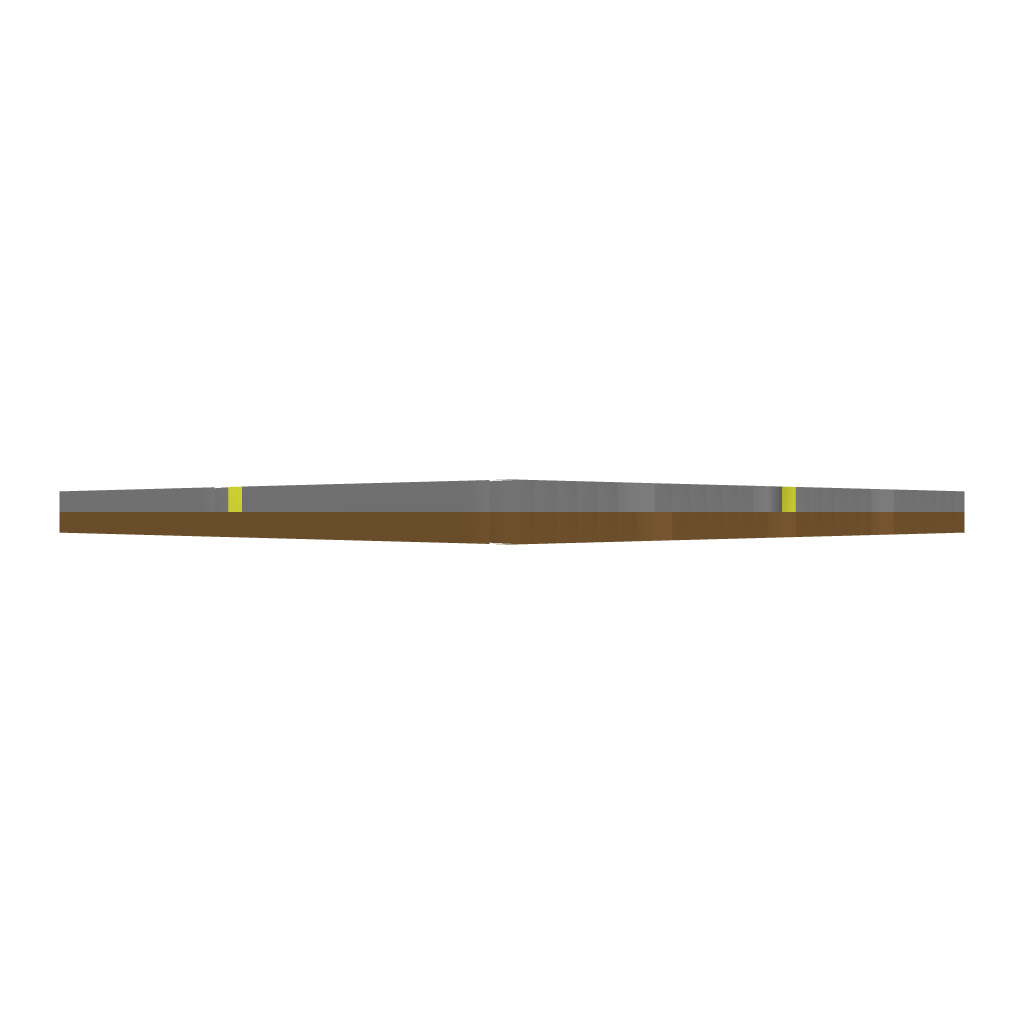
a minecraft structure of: Gold Well bad low quality